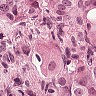
Metastatic tissue present: yes